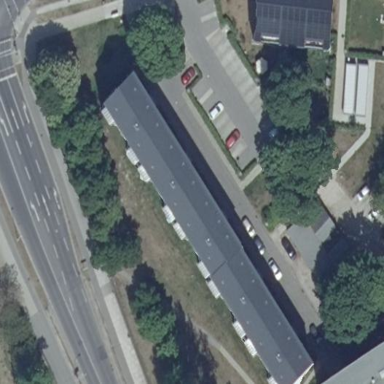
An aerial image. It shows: Gabled apartment building with black roof made of roof tiles.